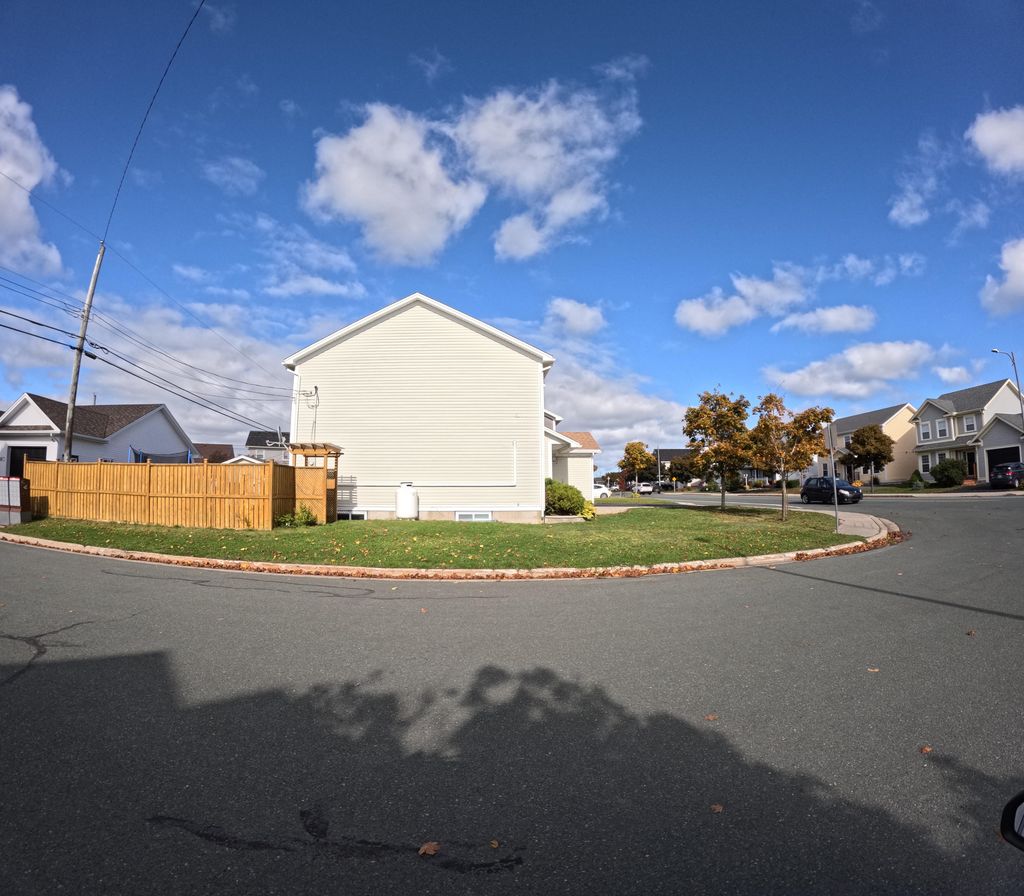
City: st_johns